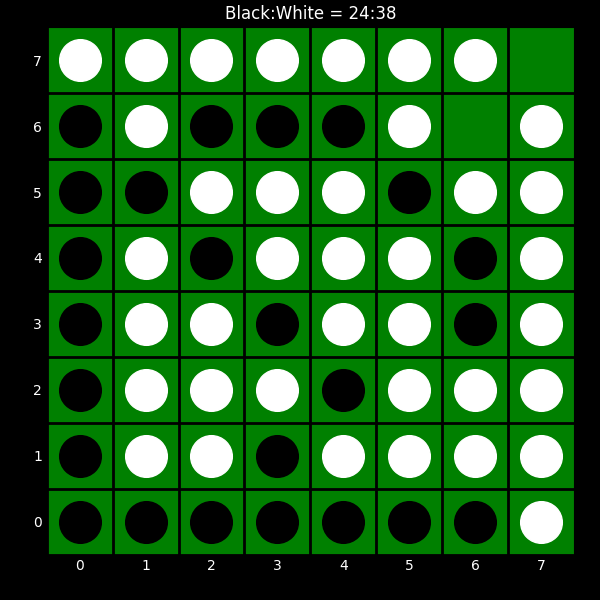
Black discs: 24
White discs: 38